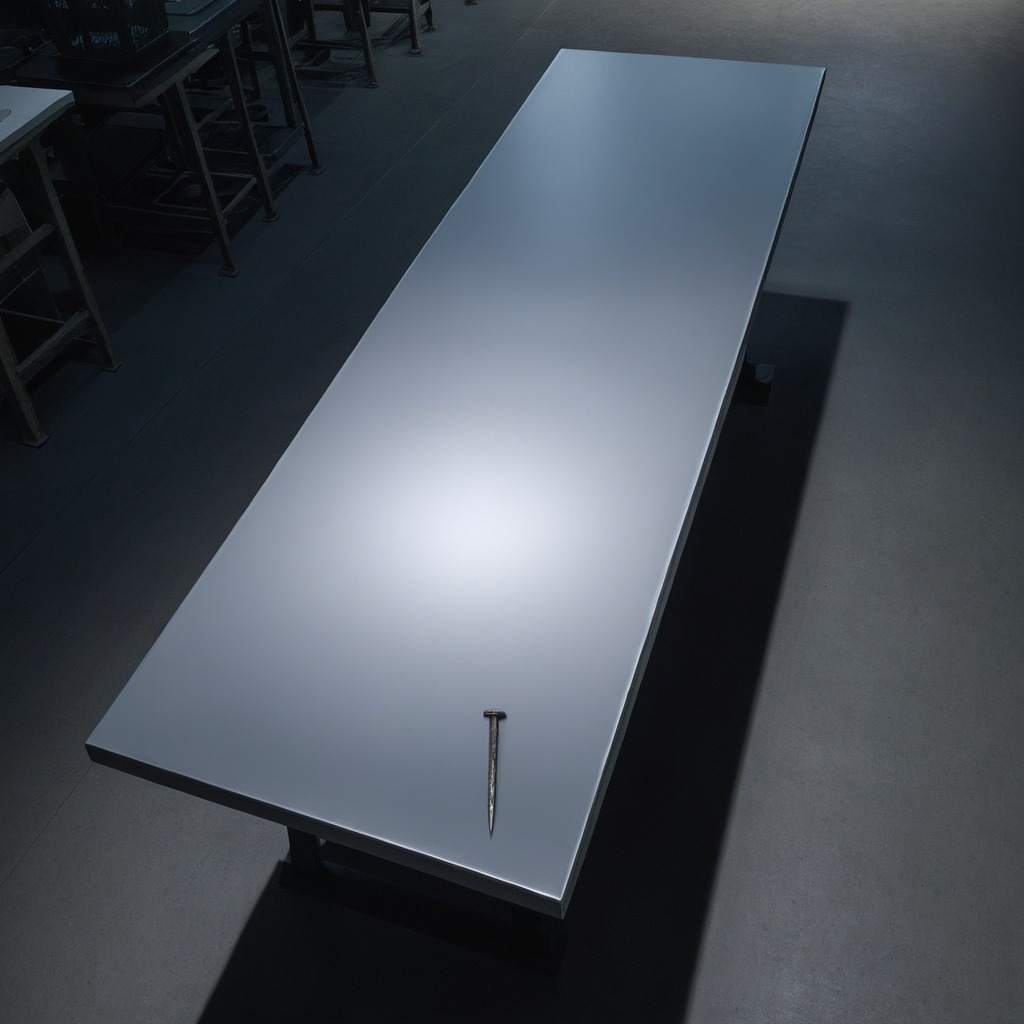
A nail is lying on the tabletop in the evening.